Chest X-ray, PA view. Patient: 62 years old, sex F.
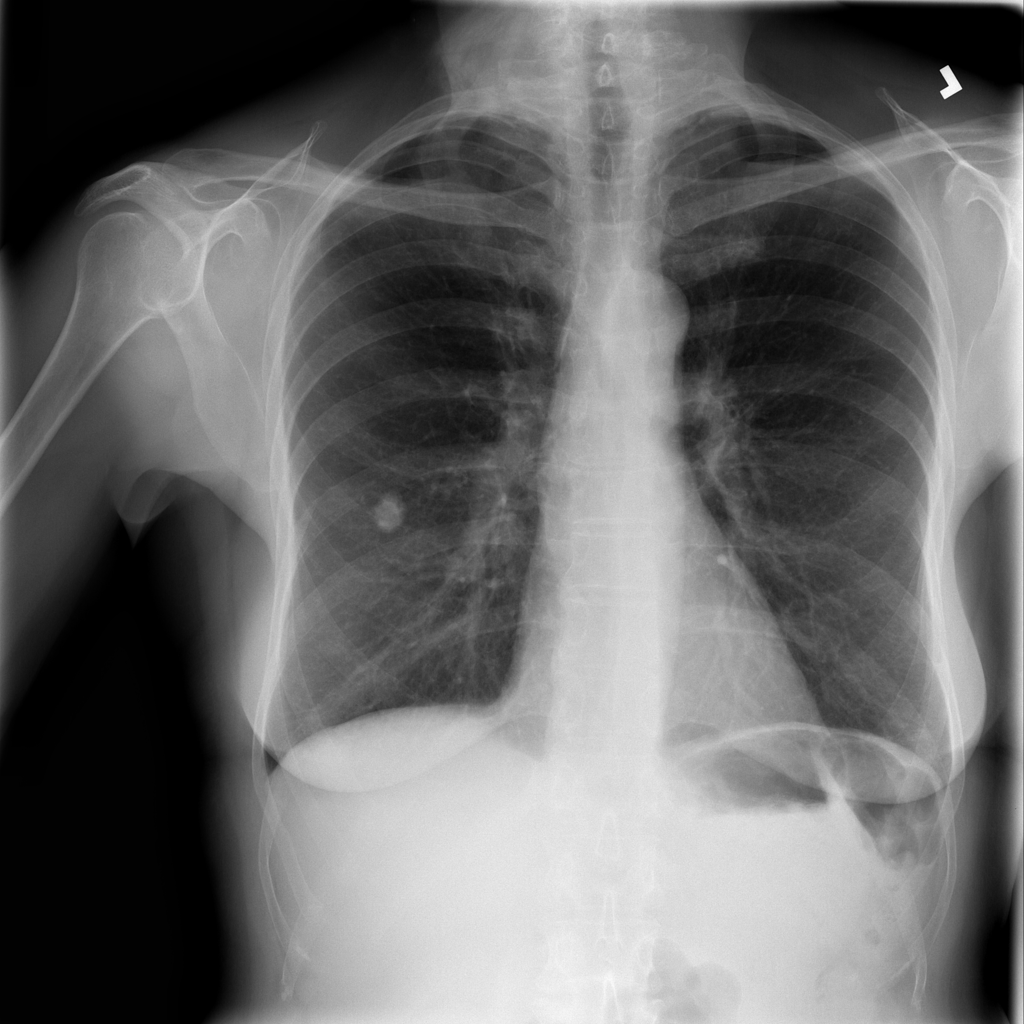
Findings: Nodule